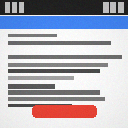
Screen state: on